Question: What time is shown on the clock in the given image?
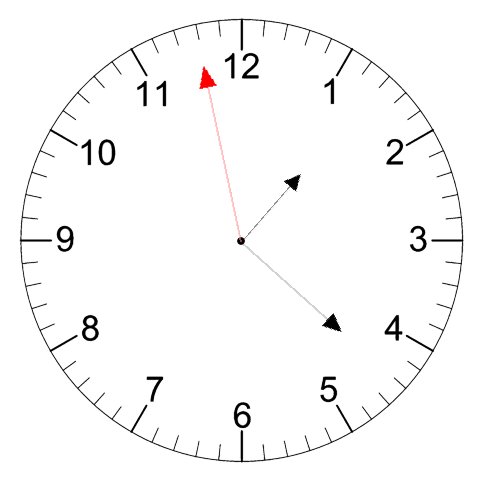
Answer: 01:21:58